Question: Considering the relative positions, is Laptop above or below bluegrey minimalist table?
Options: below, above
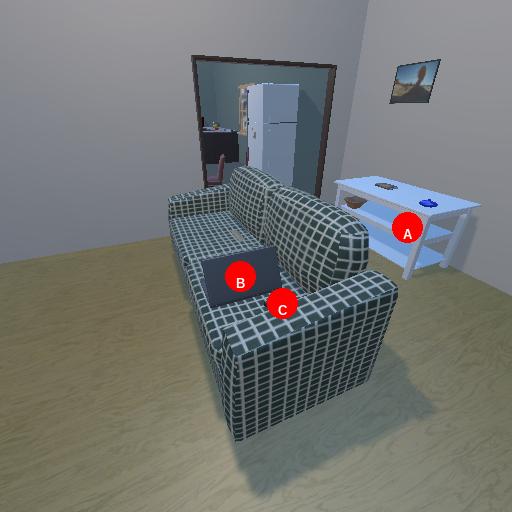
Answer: below